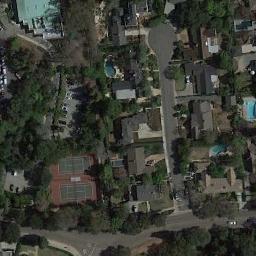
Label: tennis_court